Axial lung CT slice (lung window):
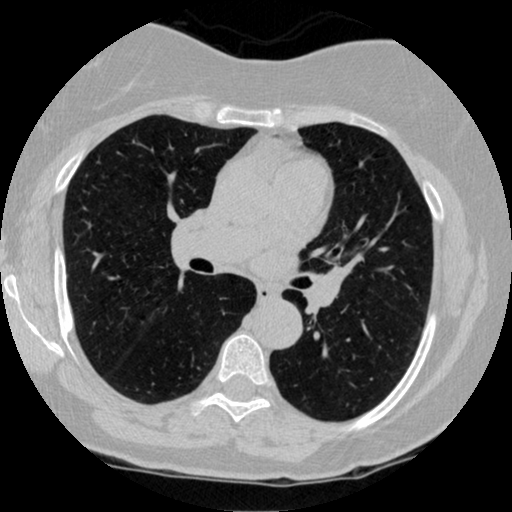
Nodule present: no